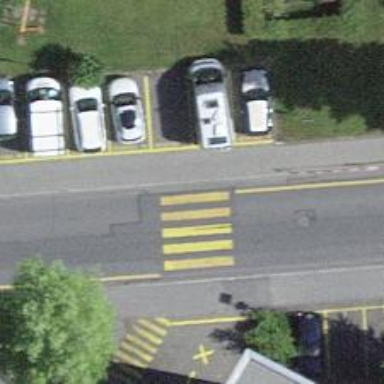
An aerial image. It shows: Pedestrian crossing with zebra markings on the footway.